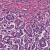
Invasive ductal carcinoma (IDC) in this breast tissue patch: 1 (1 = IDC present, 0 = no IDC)